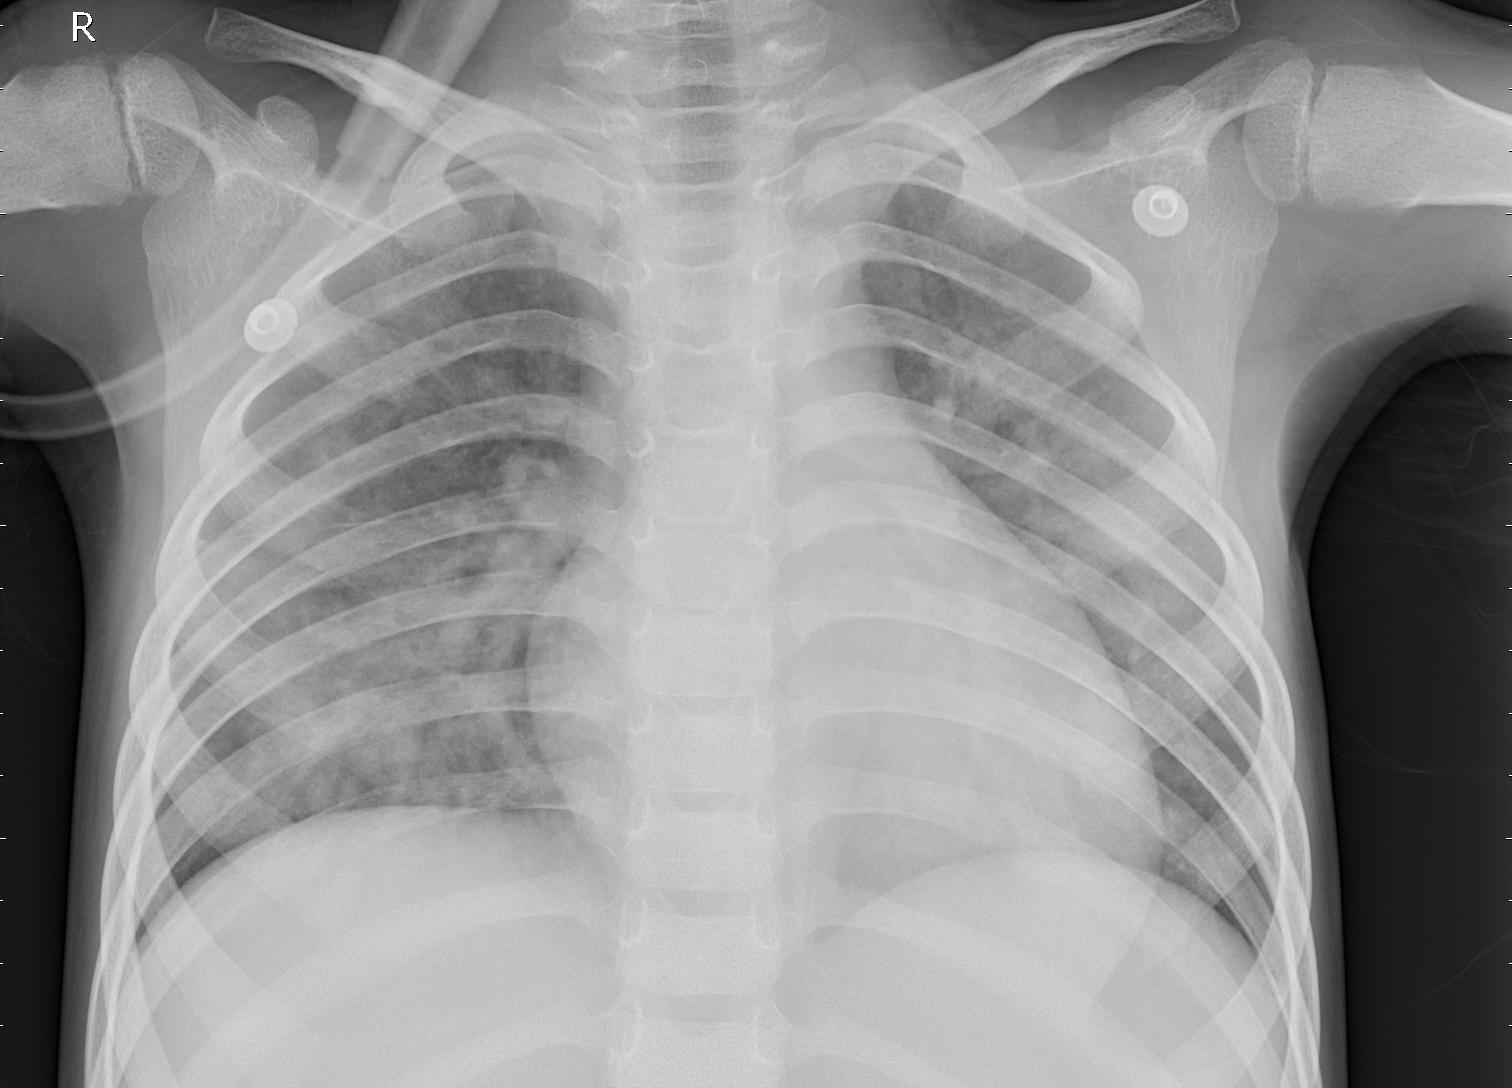
Diagnosis: PNEUMONIA